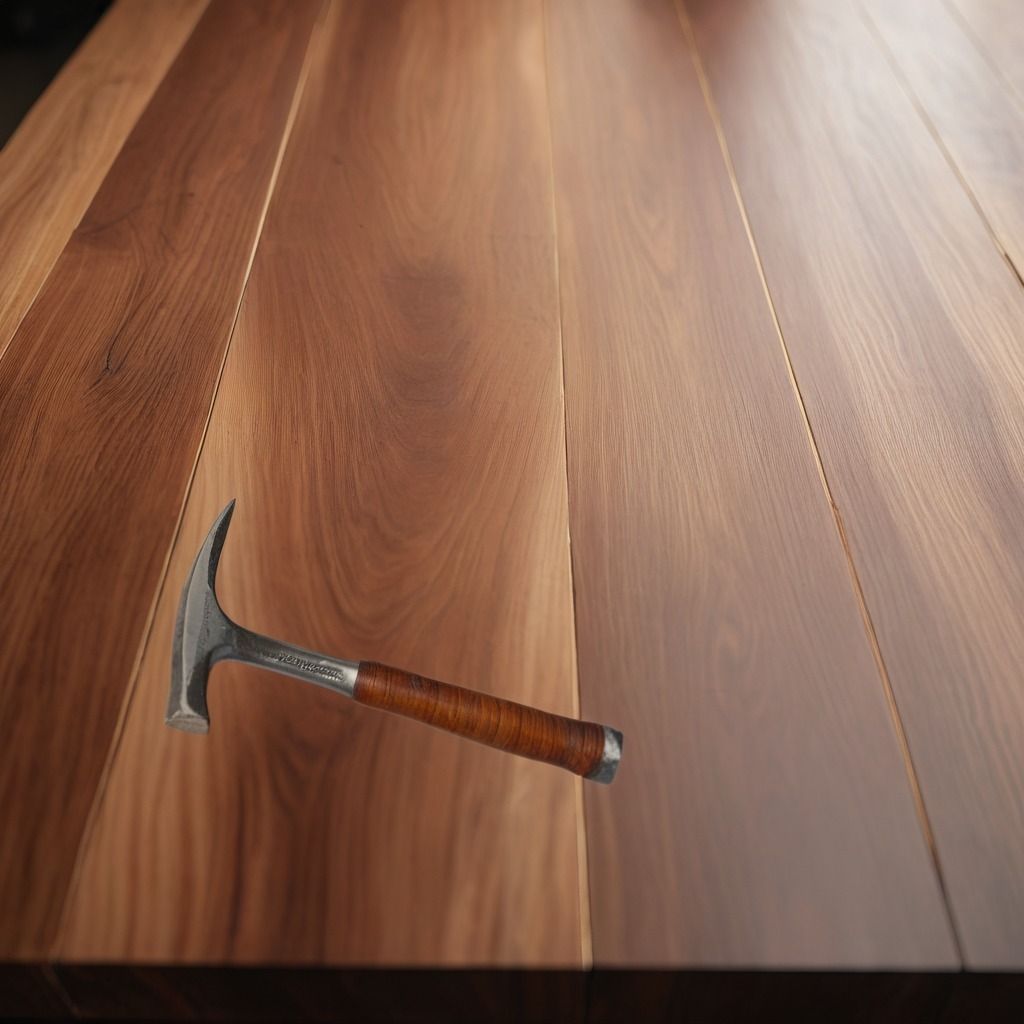
A hammer is lying on the wooden table in the carpentry studio.